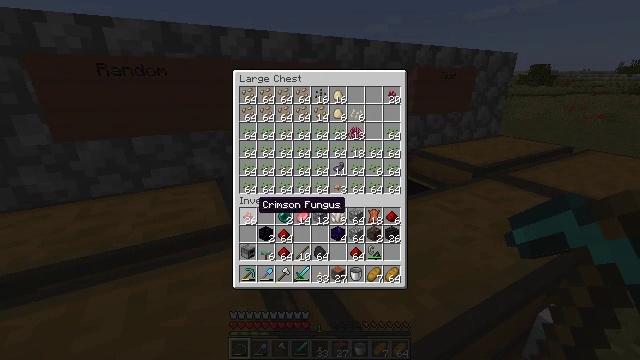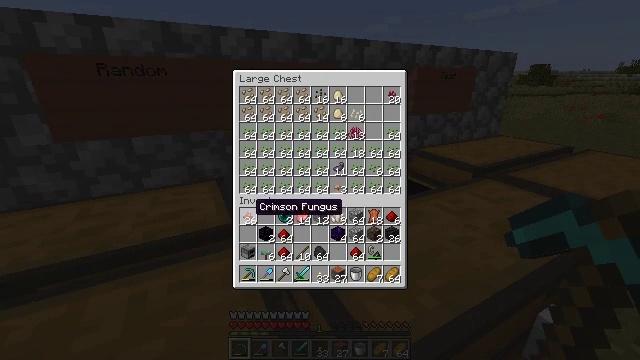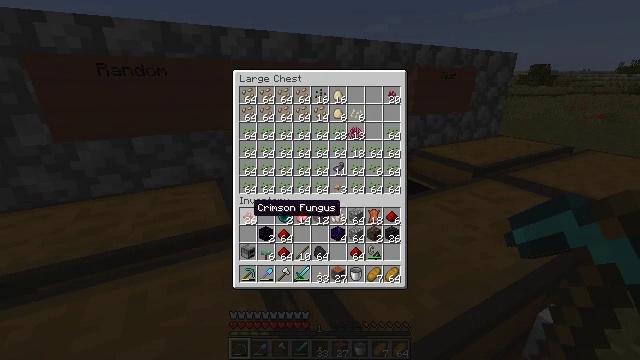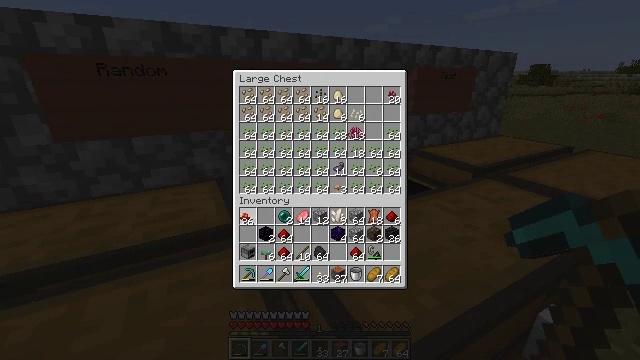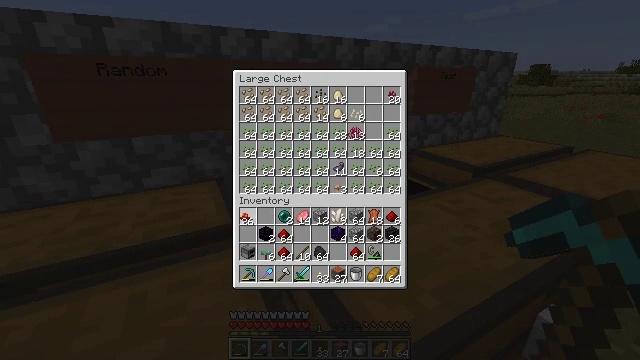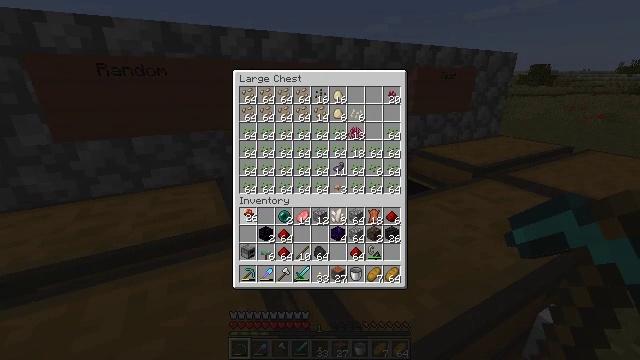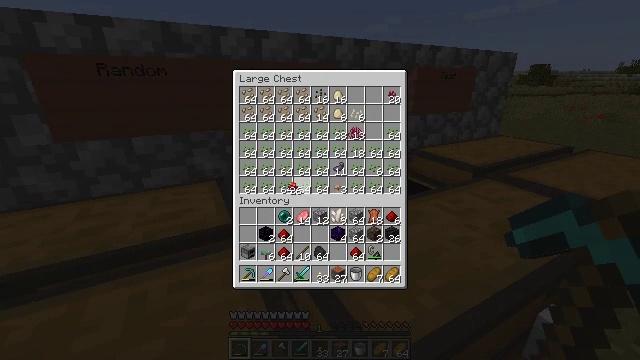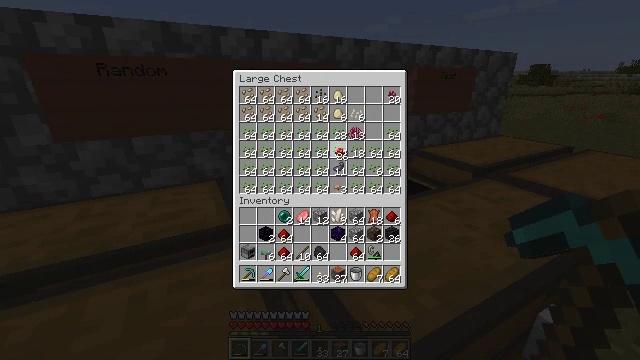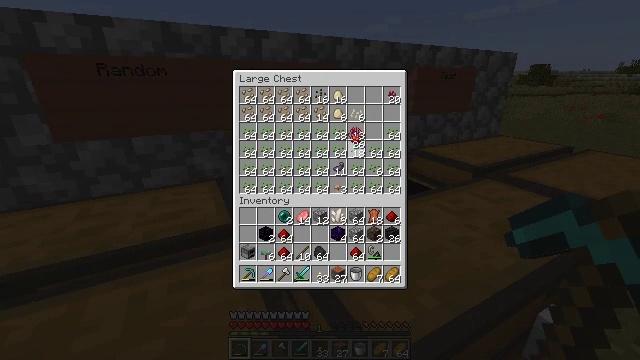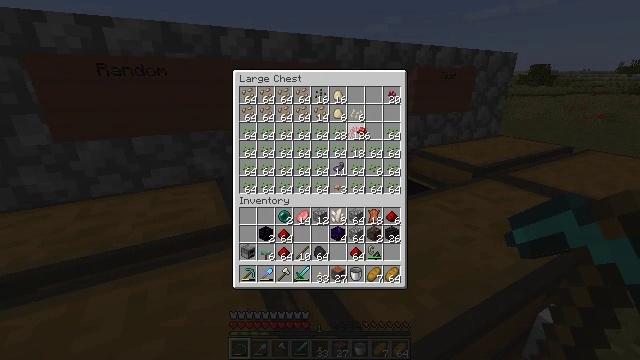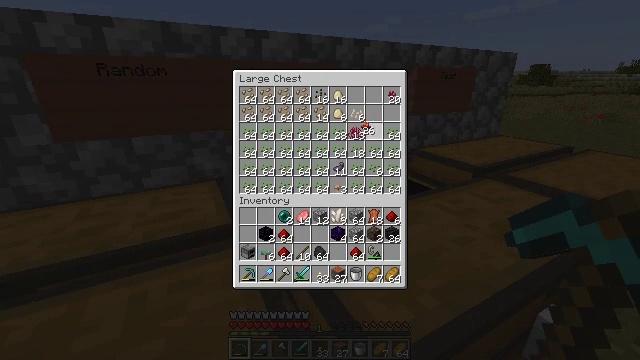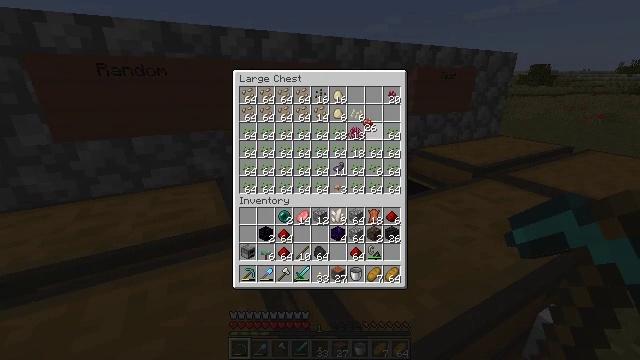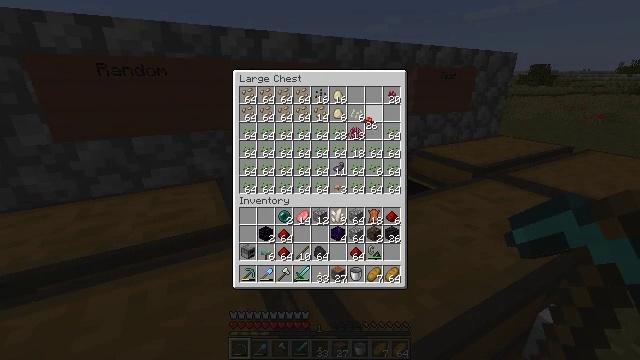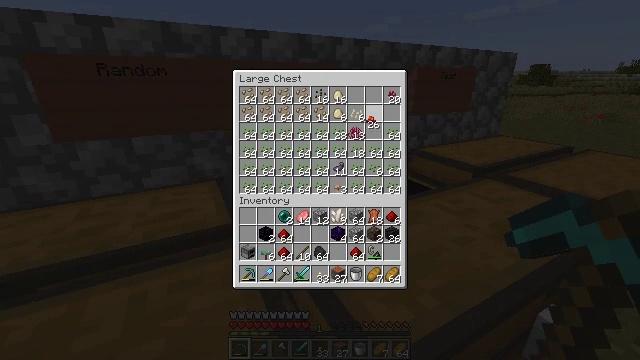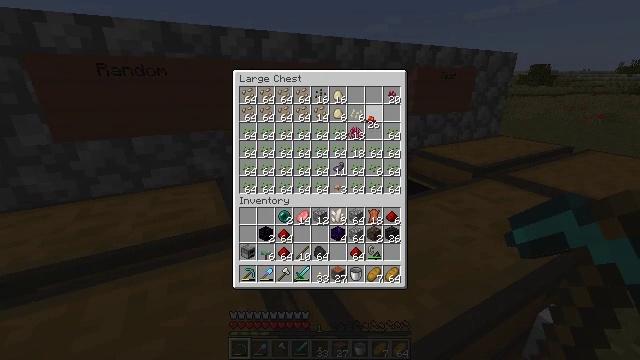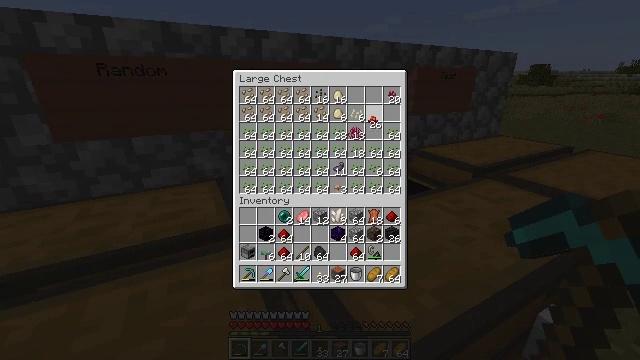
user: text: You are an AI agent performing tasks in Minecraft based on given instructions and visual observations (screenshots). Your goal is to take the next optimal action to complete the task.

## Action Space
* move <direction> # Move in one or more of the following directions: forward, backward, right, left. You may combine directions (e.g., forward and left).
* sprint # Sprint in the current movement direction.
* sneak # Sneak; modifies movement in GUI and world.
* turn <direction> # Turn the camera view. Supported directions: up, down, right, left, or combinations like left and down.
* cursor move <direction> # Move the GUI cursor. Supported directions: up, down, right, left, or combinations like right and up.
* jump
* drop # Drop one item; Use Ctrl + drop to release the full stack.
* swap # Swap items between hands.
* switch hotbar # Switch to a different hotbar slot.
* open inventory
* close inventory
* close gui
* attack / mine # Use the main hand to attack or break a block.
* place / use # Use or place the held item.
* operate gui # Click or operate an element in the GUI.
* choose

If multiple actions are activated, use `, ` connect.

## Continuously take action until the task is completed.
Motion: motion action
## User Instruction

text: Drop a furnace.
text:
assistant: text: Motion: no_op
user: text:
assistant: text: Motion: no_op
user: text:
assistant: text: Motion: operate gui
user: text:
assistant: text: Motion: operate gui
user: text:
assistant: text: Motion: operate gui
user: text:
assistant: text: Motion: cursor move right and up
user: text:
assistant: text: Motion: cursor move right and up
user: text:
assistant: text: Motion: cursor move right and up
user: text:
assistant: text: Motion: cursor move up
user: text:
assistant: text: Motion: no_op
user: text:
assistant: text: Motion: no_op
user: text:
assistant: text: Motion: no_op
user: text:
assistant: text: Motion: no_op
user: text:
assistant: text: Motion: no_op
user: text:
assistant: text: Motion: operate gui
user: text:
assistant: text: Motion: operate gui
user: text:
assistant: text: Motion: operate gui
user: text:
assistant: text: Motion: operate gui
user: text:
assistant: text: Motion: no_op
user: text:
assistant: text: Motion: no_op
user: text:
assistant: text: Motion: no_op
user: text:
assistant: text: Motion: no_op
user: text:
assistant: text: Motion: no_op
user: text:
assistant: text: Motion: no_op
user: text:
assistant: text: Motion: close gui
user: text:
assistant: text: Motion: turn right
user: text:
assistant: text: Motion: turn right
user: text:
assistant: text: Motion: move right, turn right
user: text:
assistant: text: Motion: move right, turn right
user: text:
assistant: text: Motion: move forward and move right